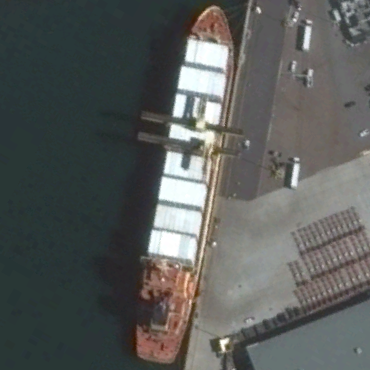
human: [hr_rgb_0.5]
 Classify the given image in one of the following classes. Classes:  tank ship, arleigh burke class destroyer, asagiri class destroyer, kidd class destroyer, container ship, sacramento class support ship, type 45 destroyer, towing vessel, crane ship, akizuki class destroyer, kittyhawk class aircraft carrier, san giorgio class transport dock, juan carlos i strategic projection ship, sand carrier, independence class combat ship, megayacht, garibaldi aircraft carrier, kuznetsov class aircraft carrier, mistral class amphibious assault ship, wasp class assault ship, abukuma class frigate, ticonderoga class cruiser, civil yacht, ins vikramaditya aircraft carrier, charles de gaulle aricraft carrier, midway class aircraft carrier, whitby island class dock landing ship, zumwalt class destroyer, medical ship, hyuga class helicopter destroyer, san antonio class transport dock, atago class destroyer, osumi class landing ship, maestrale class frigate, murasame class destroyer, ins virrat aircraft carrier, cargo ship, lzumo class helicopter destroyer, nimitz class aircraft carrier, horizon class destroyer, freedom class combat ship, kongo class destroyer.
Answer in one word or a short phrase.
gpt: Container ship